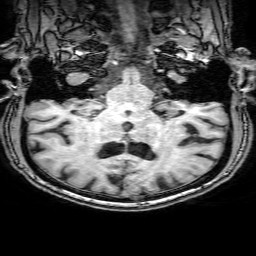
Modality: T1w
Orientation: sagittal
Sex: male
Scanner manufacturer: philips
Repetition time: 0.008206 s
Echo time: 0.00378 s